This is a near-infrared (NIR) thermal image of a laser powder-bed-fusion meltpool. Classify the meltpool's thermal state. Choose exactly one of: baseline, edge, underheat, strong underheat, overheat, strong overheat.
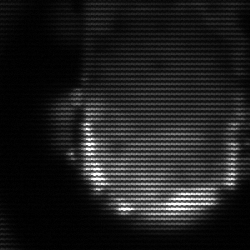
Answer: baseline